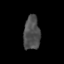
Tissue: skin
Cell type: Endothelial cells
Senescence score: 0.8568
Nuclear area (px): 545
Mean DAPI intensity: 77.585